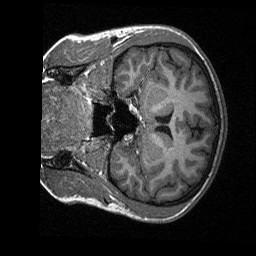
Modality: T1w
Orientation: coronal
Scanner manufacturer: siemens
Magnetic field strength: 3 T
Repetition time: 2.3 s
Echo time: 0.00226 s